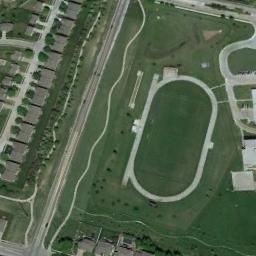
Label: ground_track_field